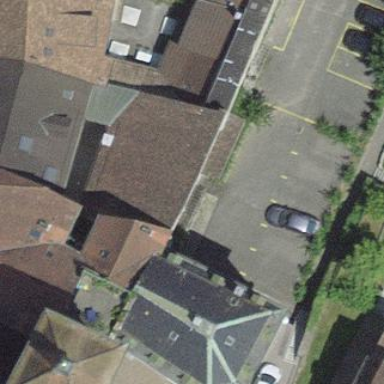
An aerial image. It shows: Building with tiled roof.